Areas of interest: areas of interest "Hai'an Smart Manufacturing Exhibition Center"
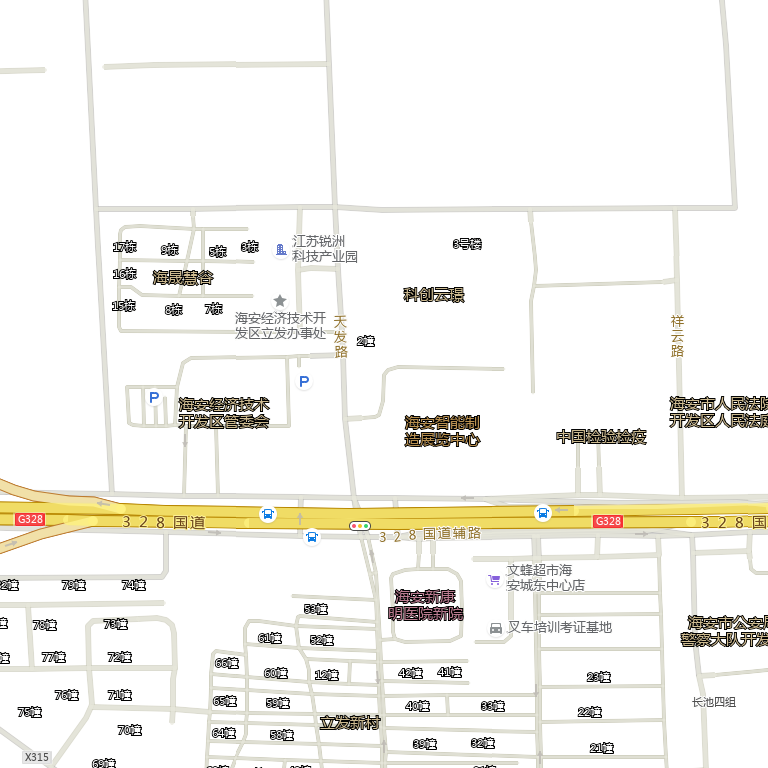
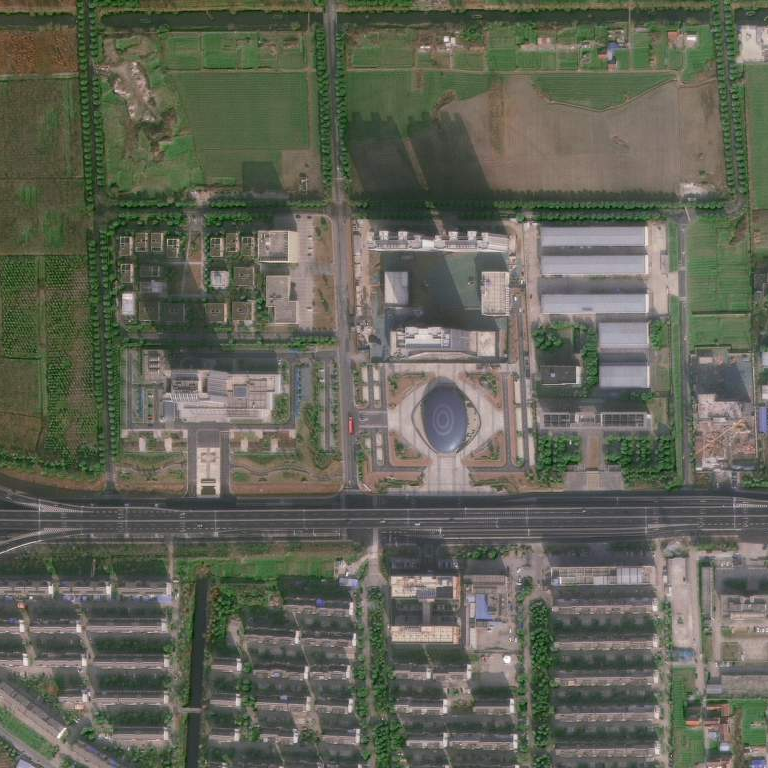